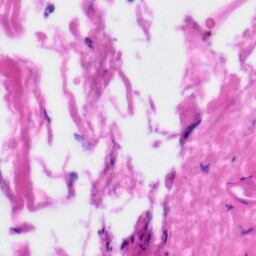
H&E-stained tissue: Tonsil